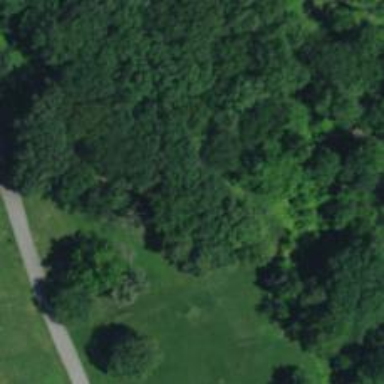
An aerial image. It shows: Disc golf tee area.